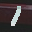
Label: 1